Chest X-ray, PA view. Patient: 53 years old, sex M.
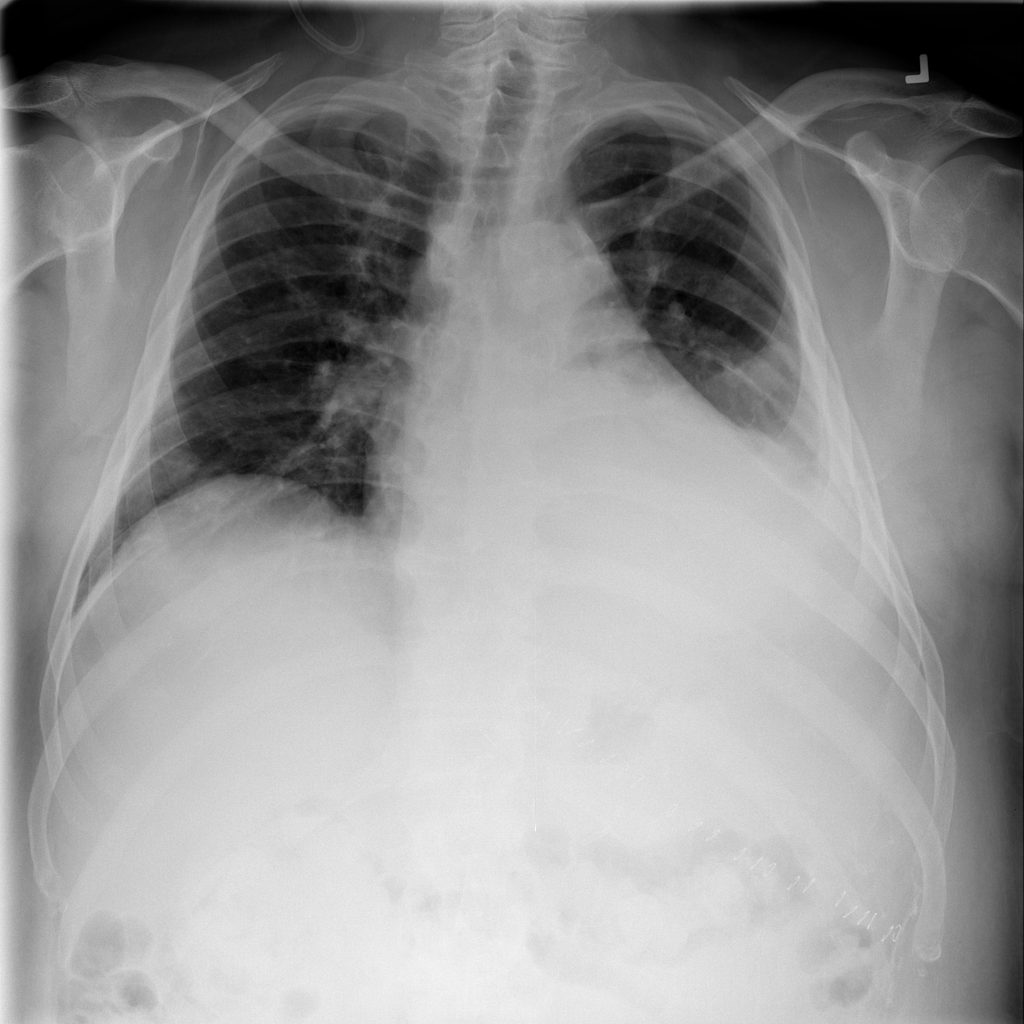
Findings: Effusion, Infiltration, Nodule